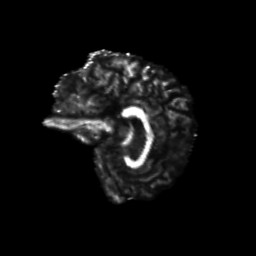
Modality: FA
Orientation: sagittal
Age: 45
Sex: male
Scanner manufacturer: siemens
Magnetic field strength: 3 T
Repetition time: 8.6 s
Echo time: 0.095 s